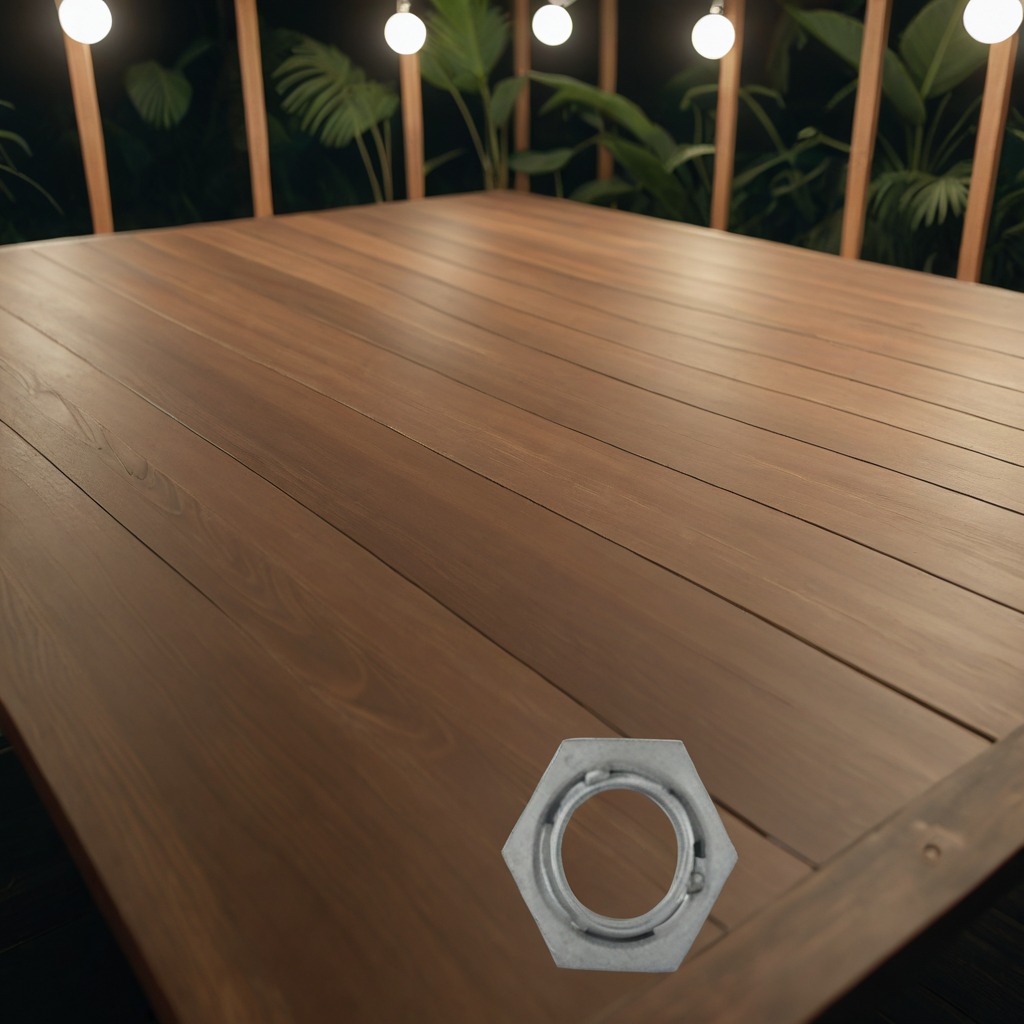
A metal nut is lying on a wooden table inside a jungle field workshop tent at night with soft shadows worn but